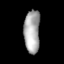
Tissue: lung
Cell type: Epithelial cells
Senescence score: 0.2413
Nuclear area (px): 669
Mean DAPI intensity: 169.031